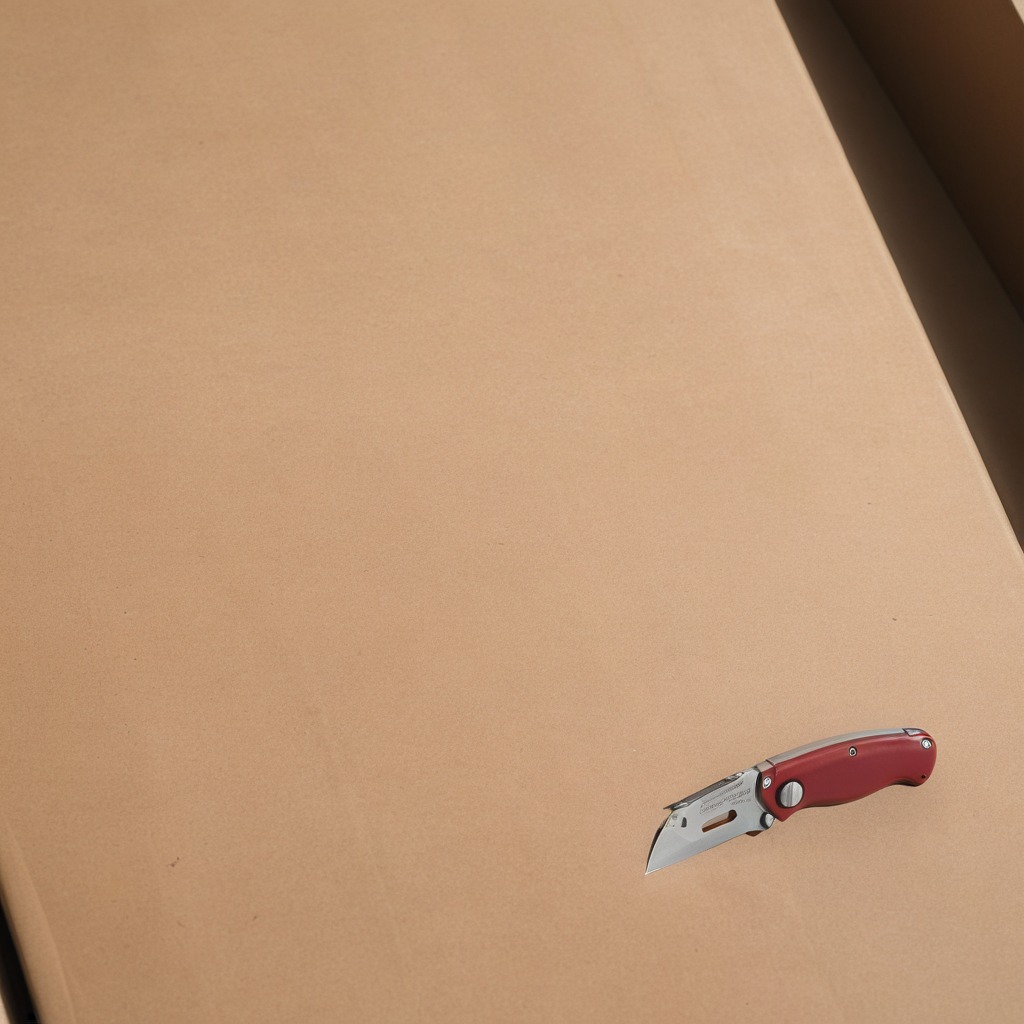
A utility knife is lying on the cardboard box surface.